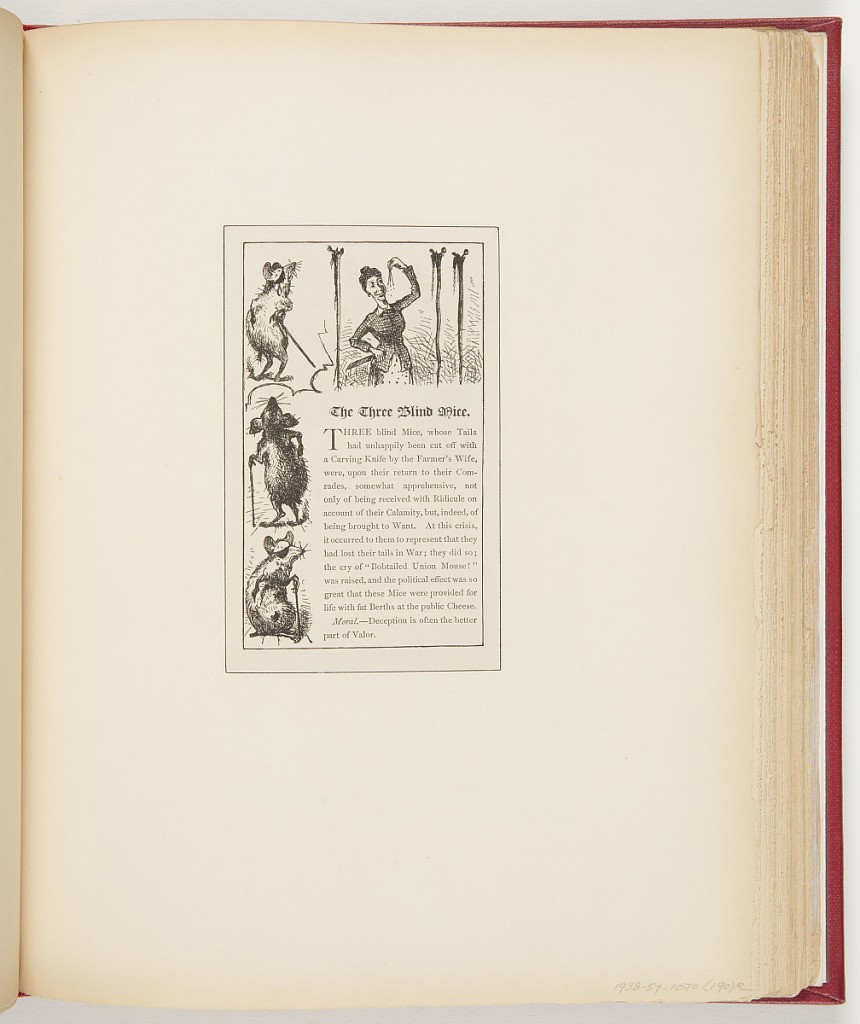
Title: The Three Blind Mice
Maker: Frederick Stuart Church, American, 1842–1924
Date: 1878
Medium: Printed in black ink on paper
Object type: Ephemera
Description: Short story on three blind mice. Left, three mice with eyepatches, seen from various perspectives, with canes and hunched over. Upper right, older woman with knife in right hand and holding three tail on left, holding tails at eye-height.